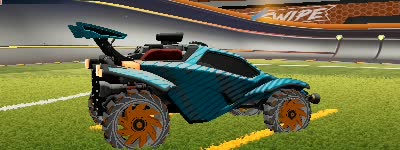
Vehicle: octane